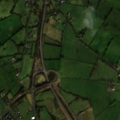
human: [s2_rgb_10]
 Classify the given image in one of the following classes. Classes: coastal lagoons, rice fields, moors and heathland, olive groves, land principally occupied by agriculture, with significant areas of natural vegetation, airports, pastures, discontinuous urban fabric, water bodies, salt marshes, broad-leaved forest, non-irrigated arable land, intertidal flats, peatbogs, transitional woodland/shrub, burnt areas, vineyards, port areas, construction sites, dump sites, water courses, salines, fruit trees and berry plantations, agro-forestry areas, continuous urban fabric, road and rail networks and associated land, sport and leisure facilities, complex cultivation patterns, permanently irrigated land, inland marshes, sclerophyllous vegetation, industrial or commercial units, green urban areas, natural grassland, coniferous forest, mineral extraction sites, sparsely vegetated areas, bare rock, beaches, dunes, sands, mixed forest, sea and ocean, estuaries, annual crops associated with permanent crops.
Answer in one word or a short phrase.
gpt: industrial or commercial units, pastures